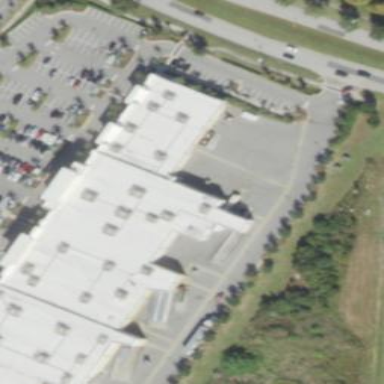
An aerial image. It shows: Retail building housing department store.